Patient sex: M
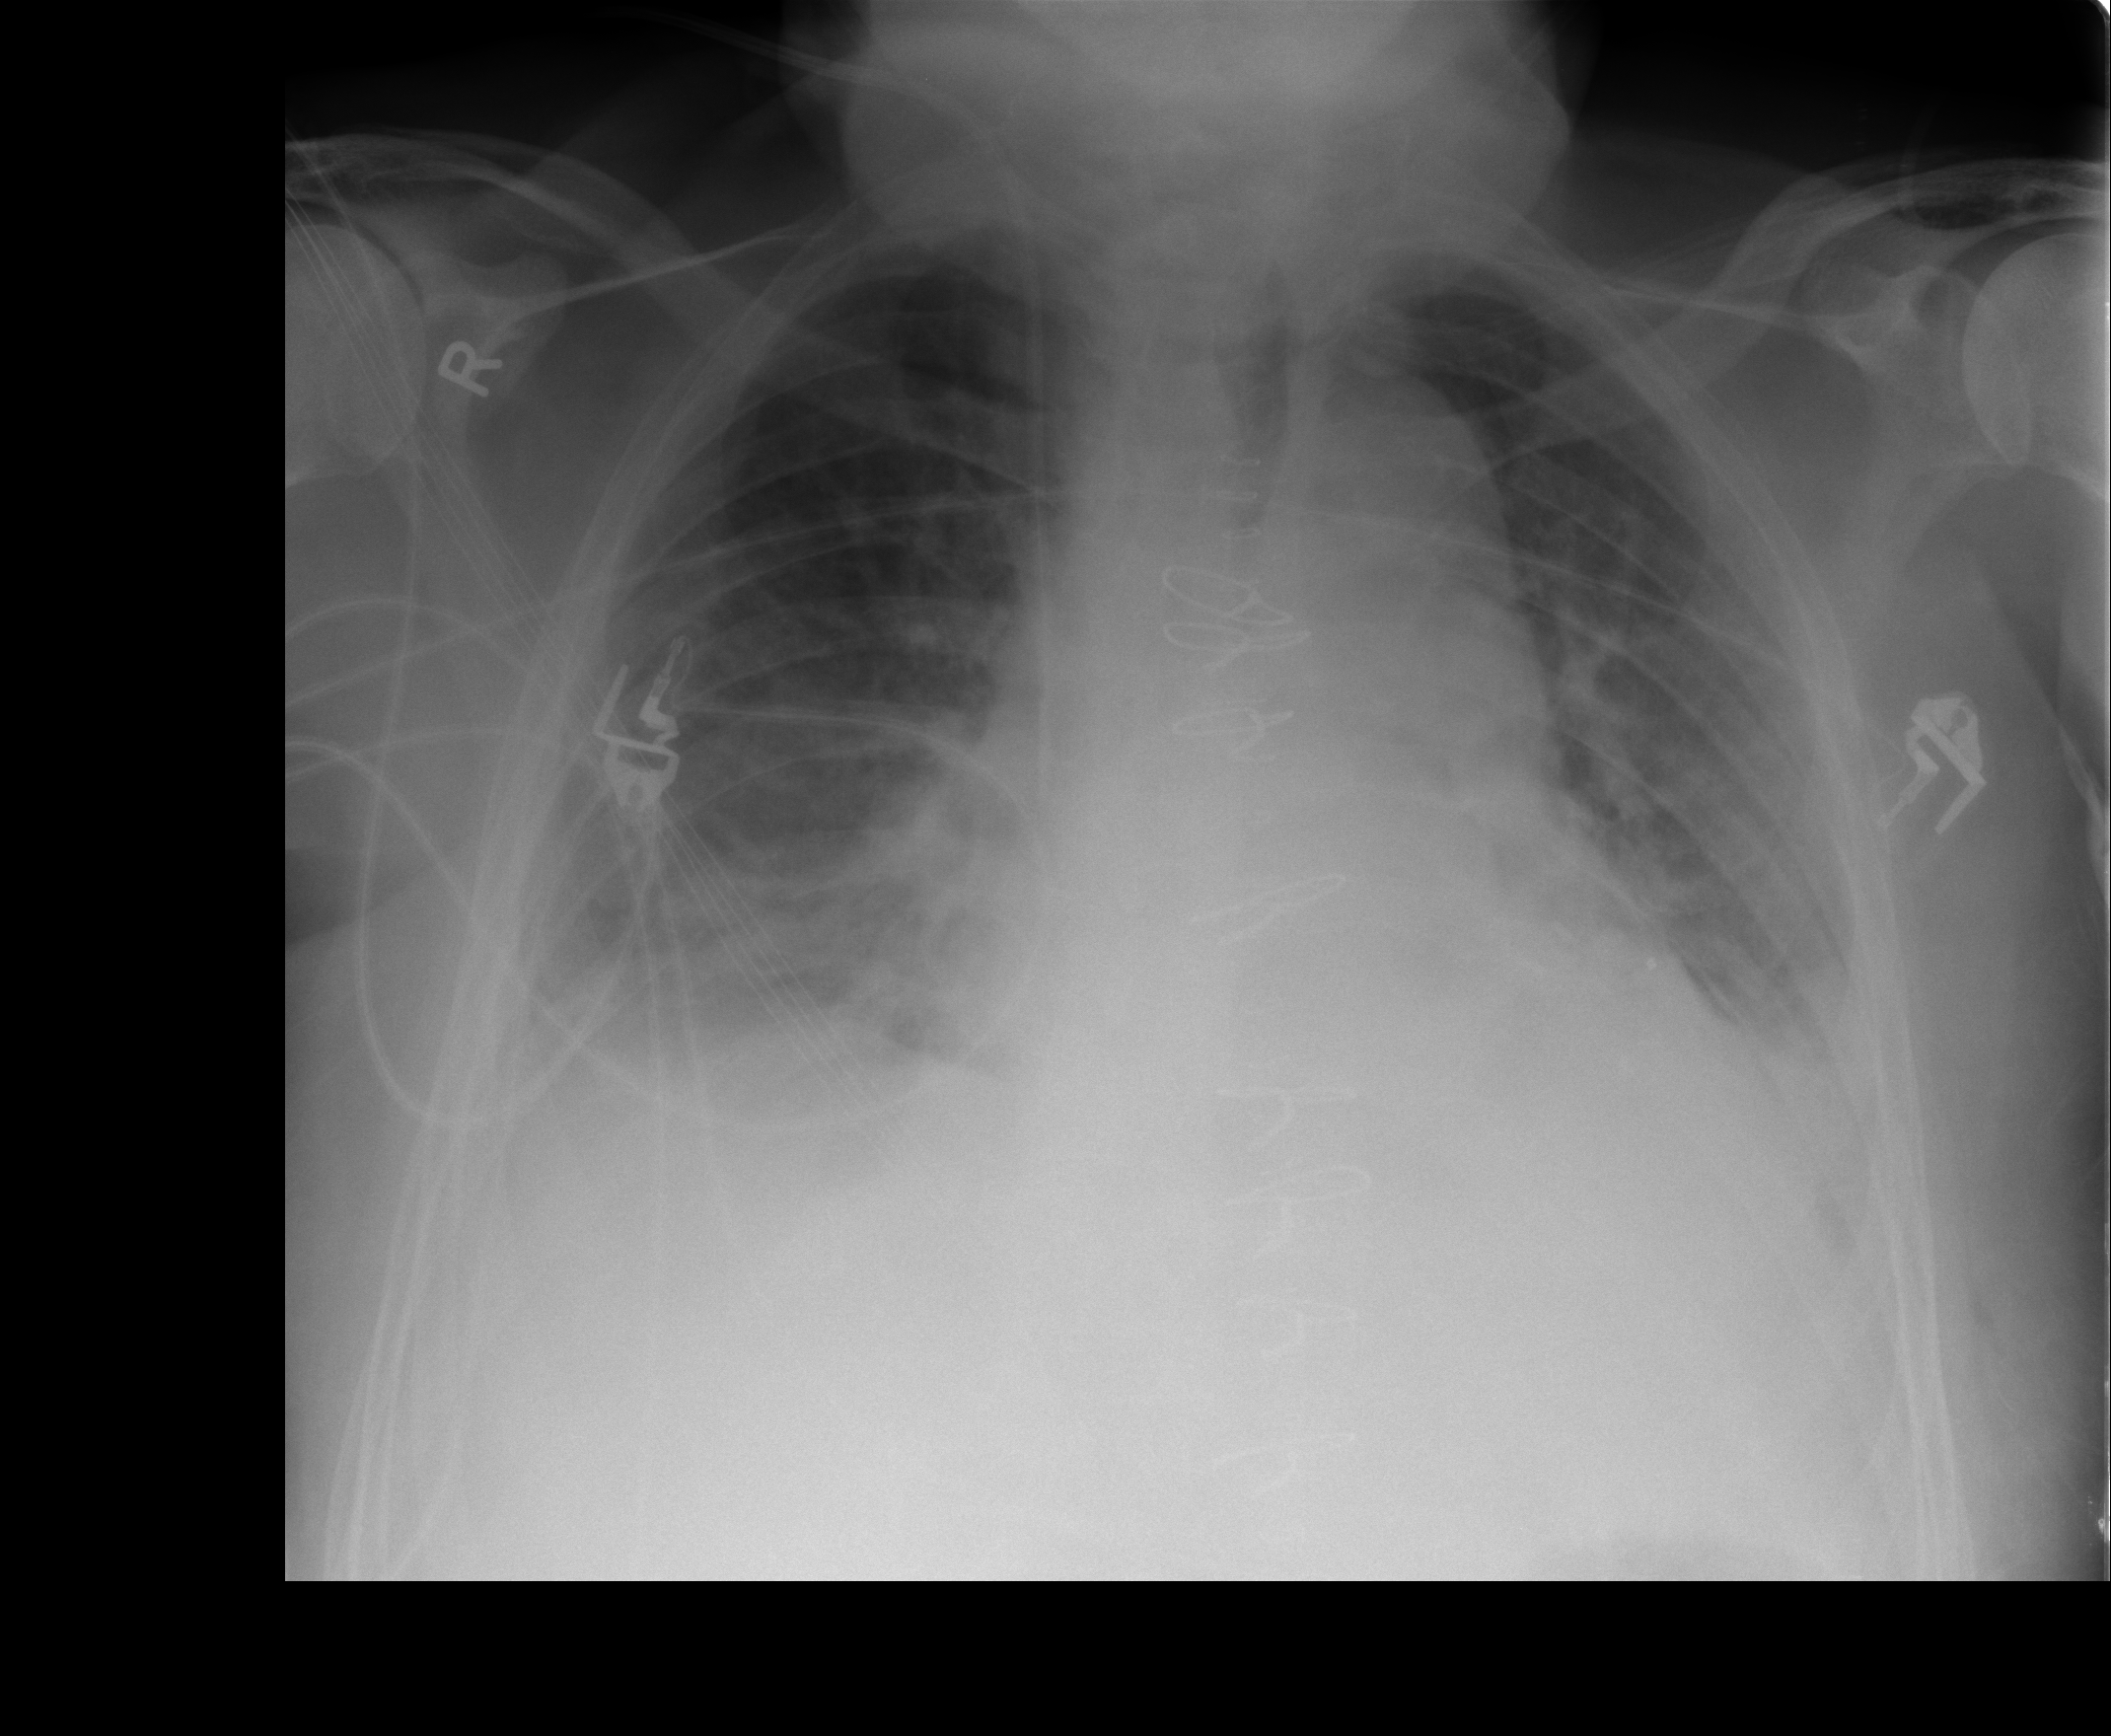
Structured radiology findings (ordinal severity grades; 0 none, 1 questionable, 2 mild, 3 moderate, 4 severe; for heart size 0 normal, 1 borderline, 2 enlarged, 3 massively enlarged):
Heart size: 2
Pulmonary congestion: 1
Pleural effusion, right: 2
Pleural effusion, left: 2
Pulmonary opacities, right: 0
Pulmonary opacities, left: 1
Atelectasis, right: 2
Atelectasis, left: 2